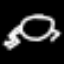
Label: frog